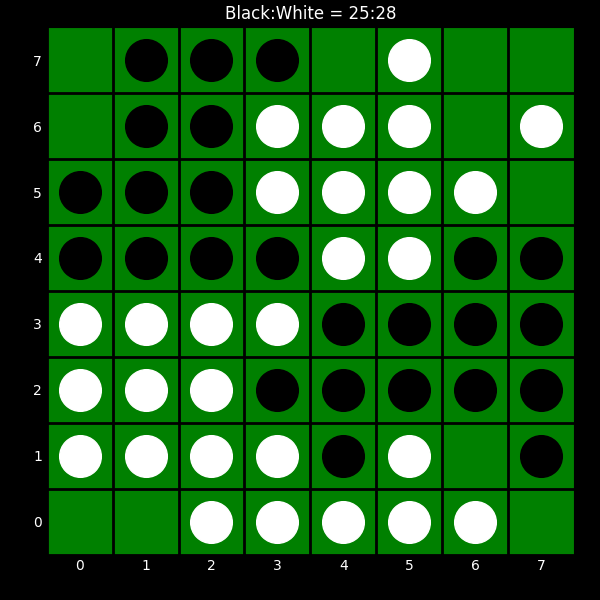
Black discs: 25
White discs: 28